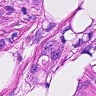
Metastatic tissue present: yes